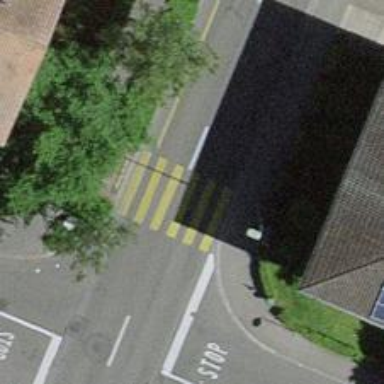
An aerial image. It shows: Uncontrolled zebra crossing on the road.